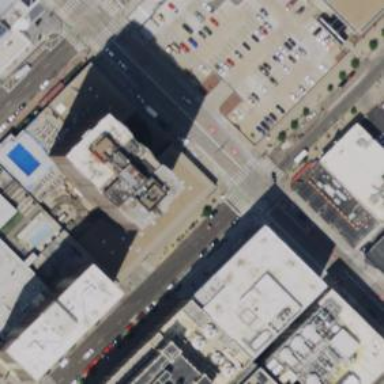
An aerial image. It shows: Building with brown roof.